Field crop: tomato
Growth stage: 1
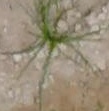
Species: cyperus